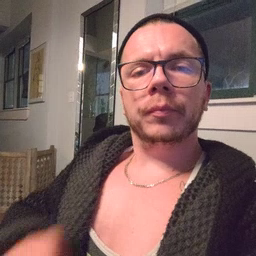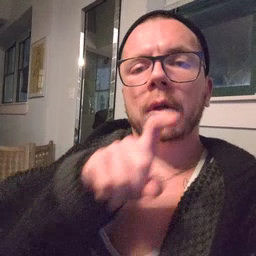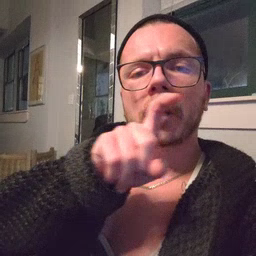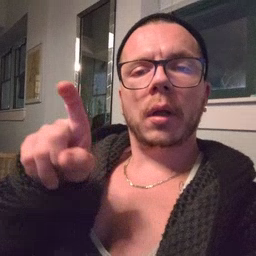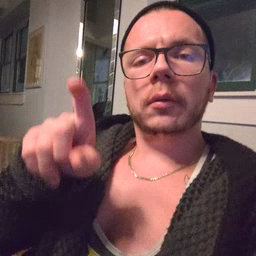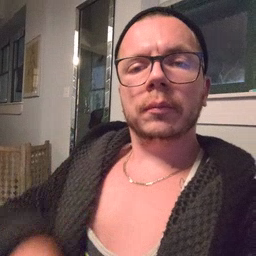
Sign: closet